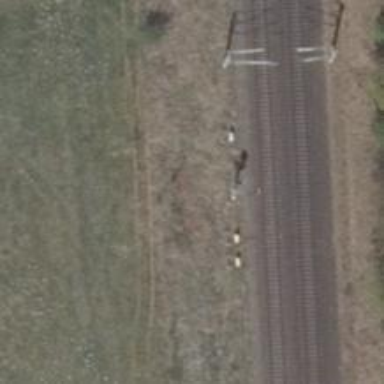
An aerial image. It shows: Railway signal.